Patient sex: M
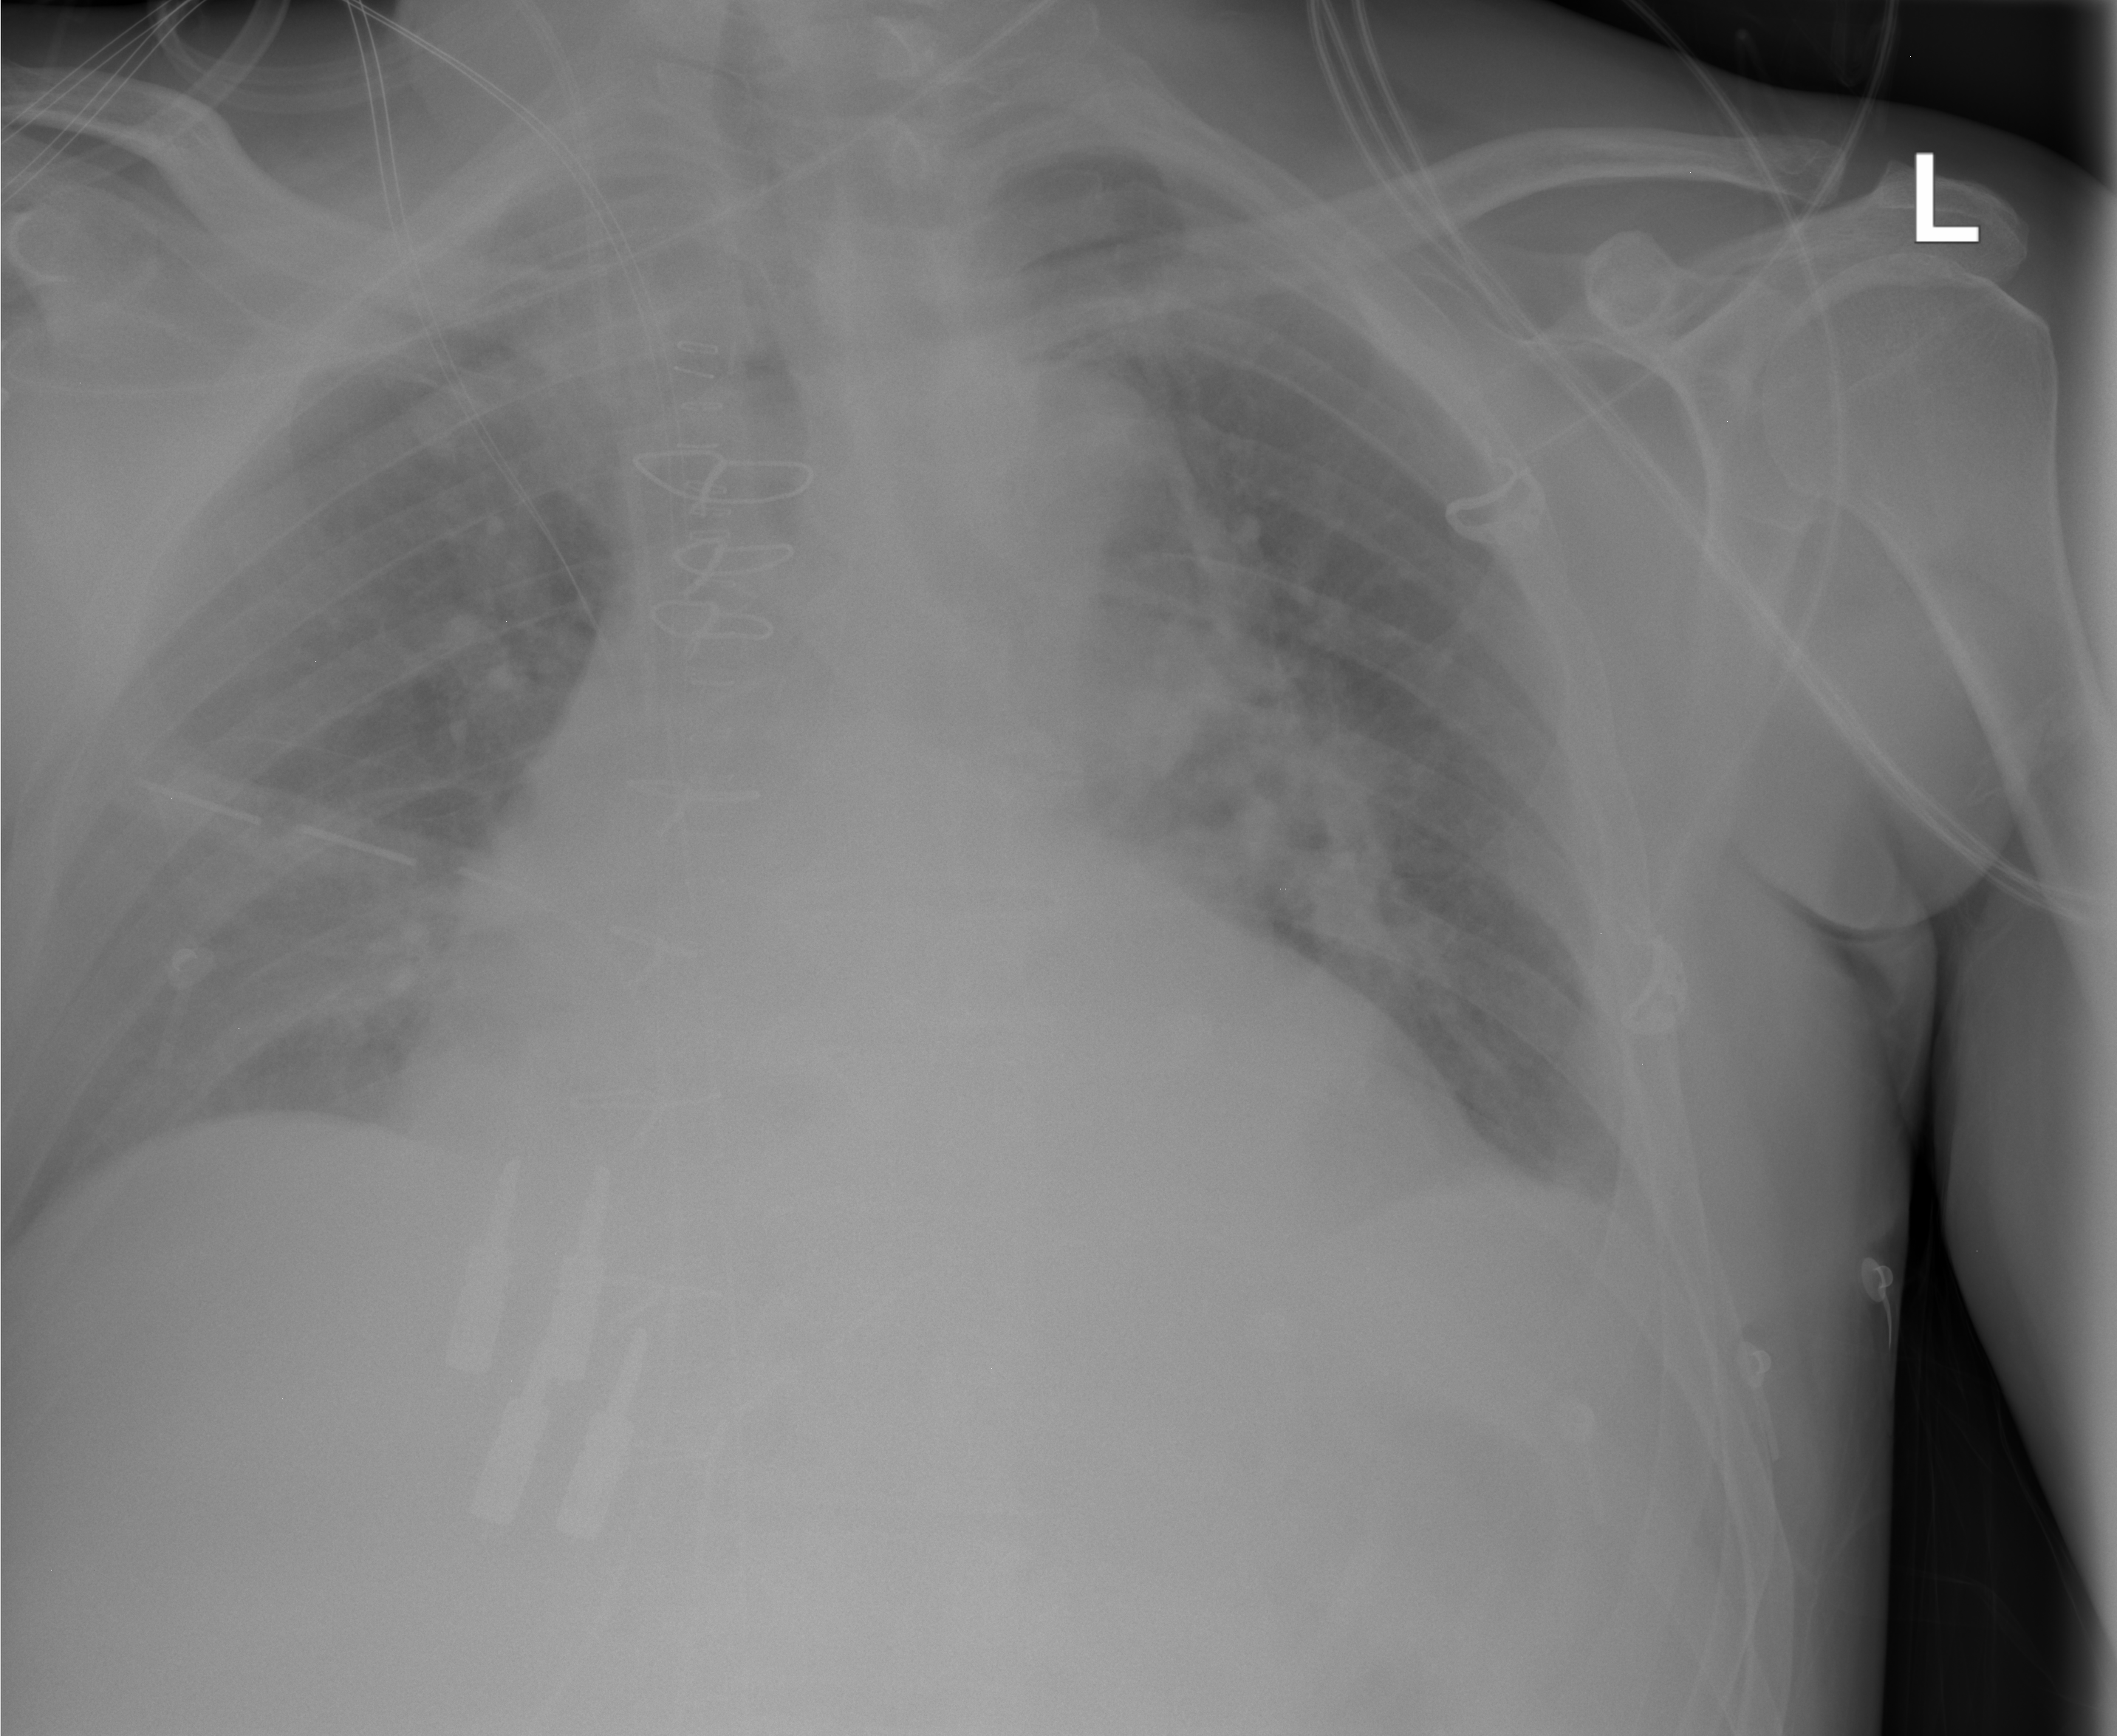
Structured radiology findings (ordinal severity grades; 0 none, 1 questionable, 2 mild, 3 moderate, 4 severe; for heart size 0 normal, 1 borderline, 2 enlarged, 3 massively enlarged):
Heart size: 2
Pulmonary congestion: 0
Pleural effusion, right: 2
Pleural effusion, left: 2
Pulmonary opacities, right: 0
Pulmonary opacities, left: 1
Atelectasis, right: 0
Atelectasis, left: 0